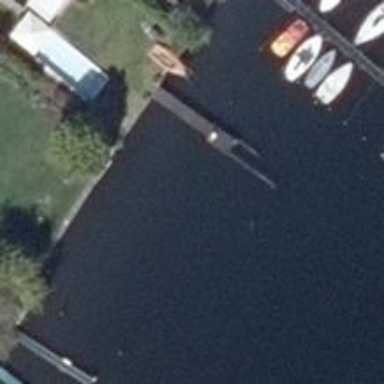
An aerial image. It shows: Man-made pier.